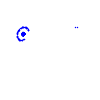
Particle: electron